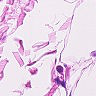
Metastatic tissue present: no